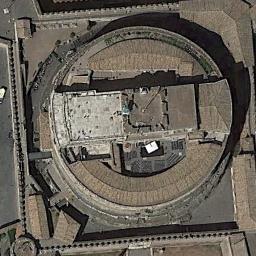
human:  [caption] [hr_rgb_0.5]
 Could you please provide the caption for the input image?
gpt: Several buildings of different shapes are beside the palace .

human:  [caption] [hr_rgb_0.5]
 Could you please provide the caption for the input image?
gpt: The palace is surrounded by bare land .

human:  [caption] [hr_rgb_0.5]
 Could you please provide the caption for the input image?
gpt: The palace is on the open place .

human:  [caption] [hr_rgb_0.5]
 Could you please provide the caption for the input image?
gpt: The circular palace has long walls .

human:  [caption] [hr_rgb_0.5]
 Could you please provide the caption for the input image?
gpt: A circular palace with brown roofs .